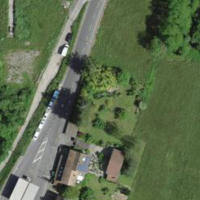
EUNIS habitat code: 24
Species observed at this site:
Tussilago farfara